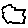
Label: cloud